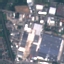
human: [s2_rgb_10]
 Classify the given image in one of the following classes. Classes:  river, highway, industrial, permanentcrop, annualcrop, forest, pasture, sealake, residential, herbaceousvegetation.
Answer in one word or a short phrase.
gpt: Industrial